Interaction volume radius: 10 \u00c5
Interaction volume height: 25 \u00c5
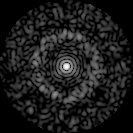
Disorder parameter: 0.8418